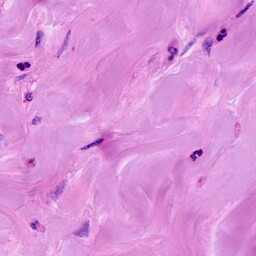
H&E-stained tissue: Breast